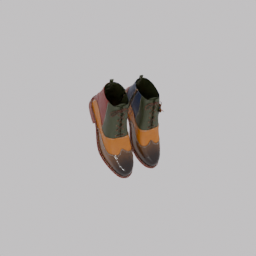
Label: people